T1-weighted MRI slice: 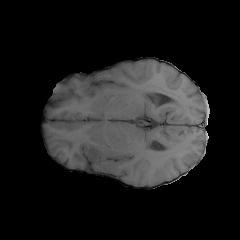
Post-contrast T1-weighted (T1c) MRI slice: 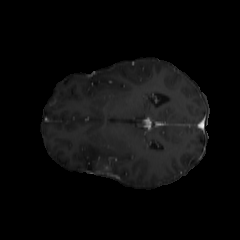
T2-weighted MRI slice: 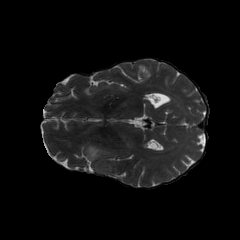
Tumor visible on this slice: yes